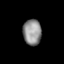
Tissue: lung
Cell type: Fibroblasts
Senescence score: 0.5606
Nuclear area (px): 462
Mean DAPI intensity: 144.335